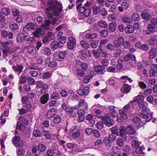
Tumor epithelial tissue: yes
Tumor-associated stroma tissue: no
Normal tissue: no